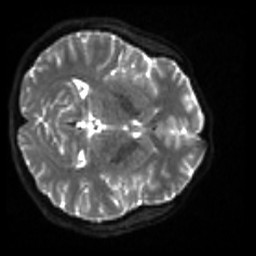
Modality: sbref
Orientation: axial
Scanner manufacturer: siemens
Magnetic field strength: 3 T
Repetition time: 4 s
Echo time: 0.0594 s